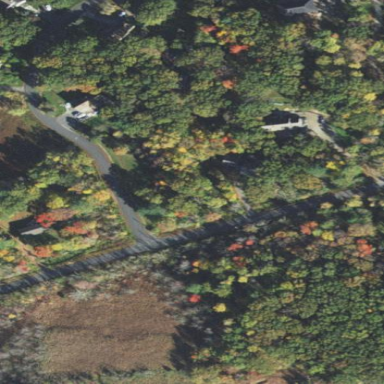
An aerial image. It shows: Mixed leaf woodland.